Field crop: maize
Growth stage: 2
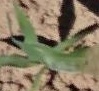
Species: maize